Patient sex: F
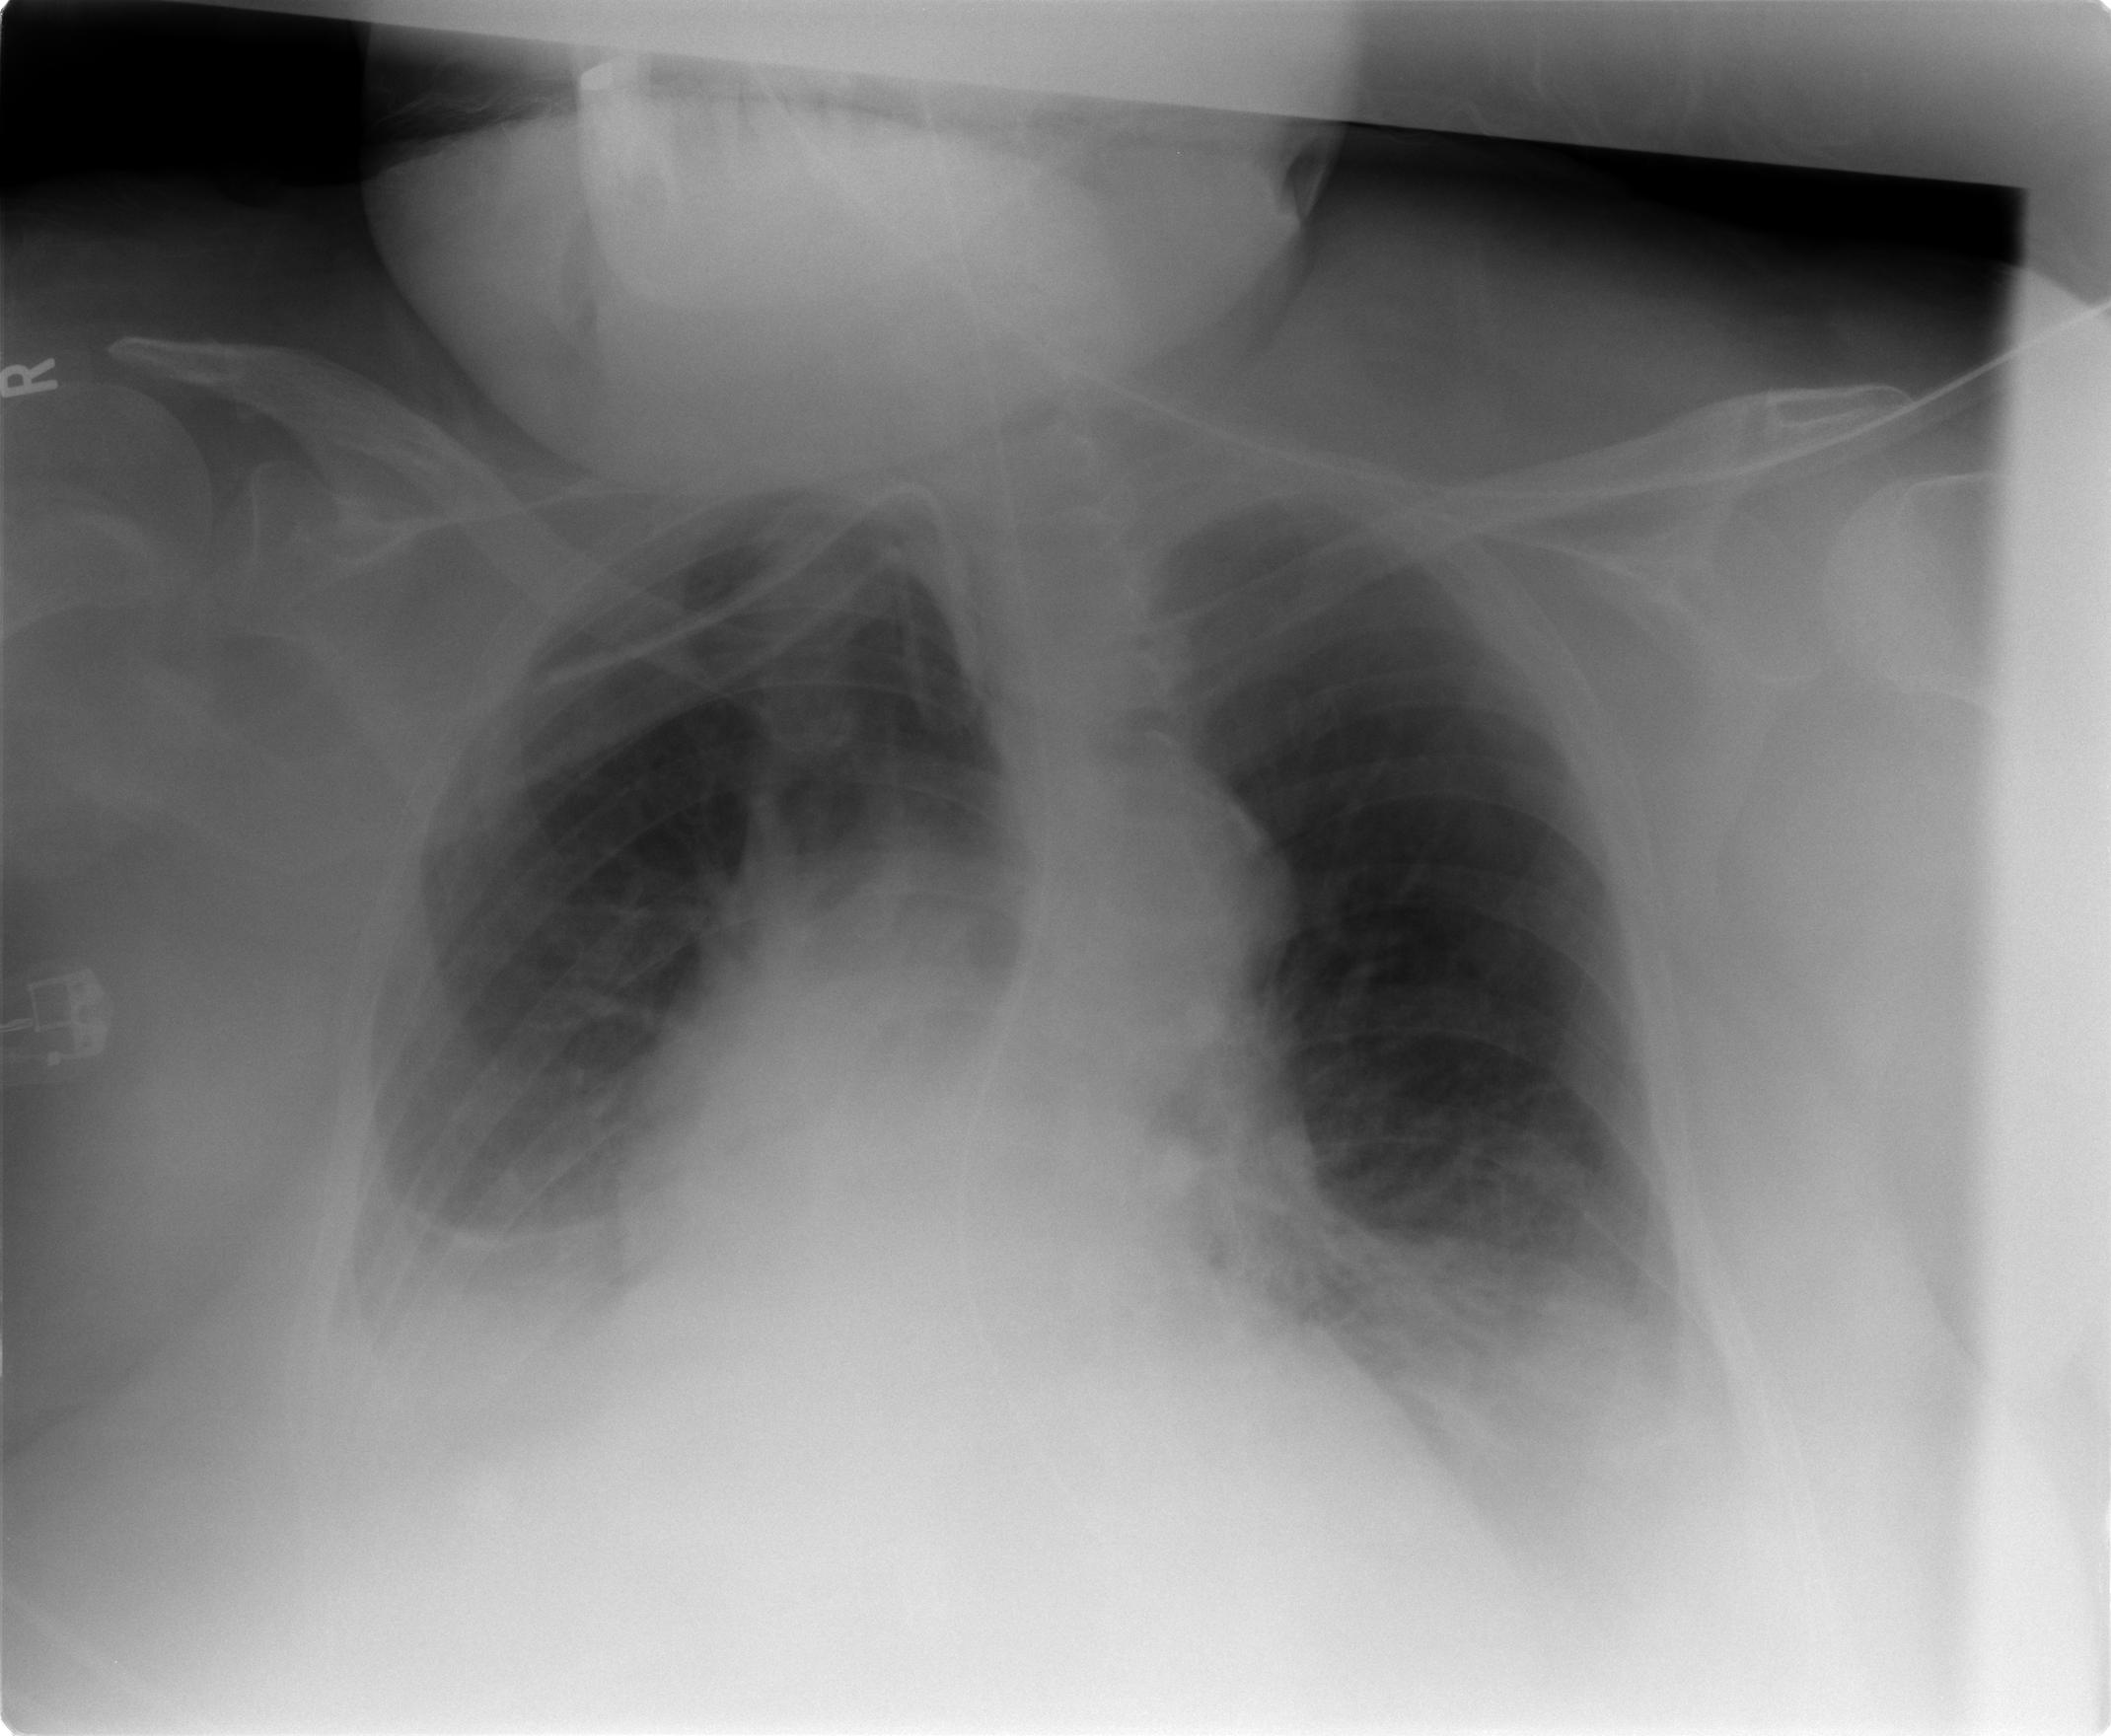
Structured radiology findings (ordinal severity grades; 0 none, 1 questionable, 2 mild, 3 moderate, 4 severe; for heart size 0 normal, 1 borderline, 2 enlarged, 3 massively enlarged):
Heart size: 2
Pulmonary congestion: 2
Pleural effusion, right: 3
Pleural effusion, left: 3
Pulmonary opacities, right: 2
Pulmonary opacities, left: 1
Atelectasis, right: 2
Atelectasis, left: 2